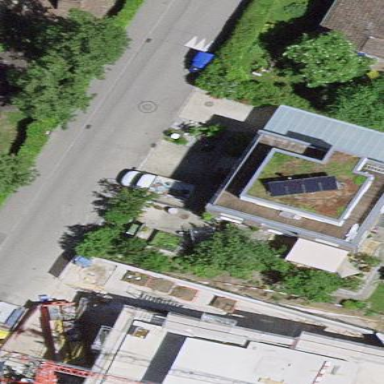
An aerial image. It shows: Detached building.